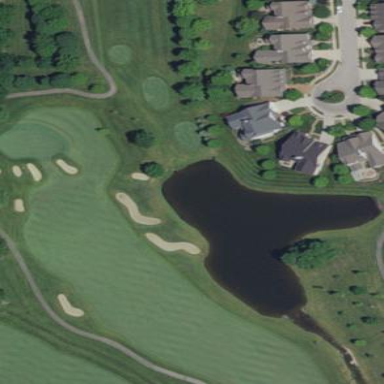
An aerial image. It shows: Golf fairway surrounded by grass.